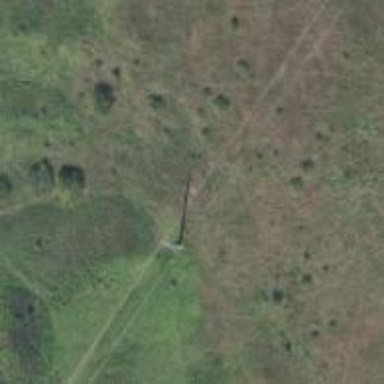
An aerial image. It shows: Power pole.